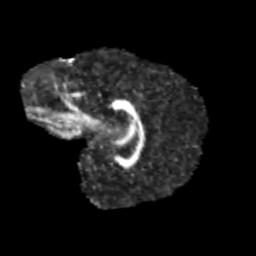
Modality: FA
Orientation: sagittal
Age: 10
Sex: female
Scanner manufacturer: siemens
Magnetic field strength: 3 T
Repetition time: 3.8 s
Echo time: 0.07 s